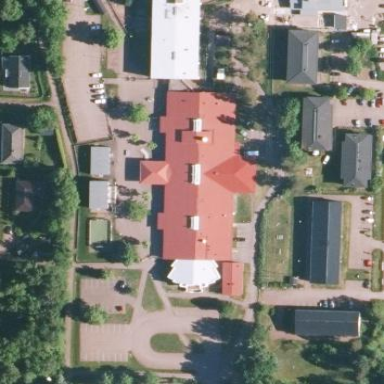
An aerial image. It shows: School building.